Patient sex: M
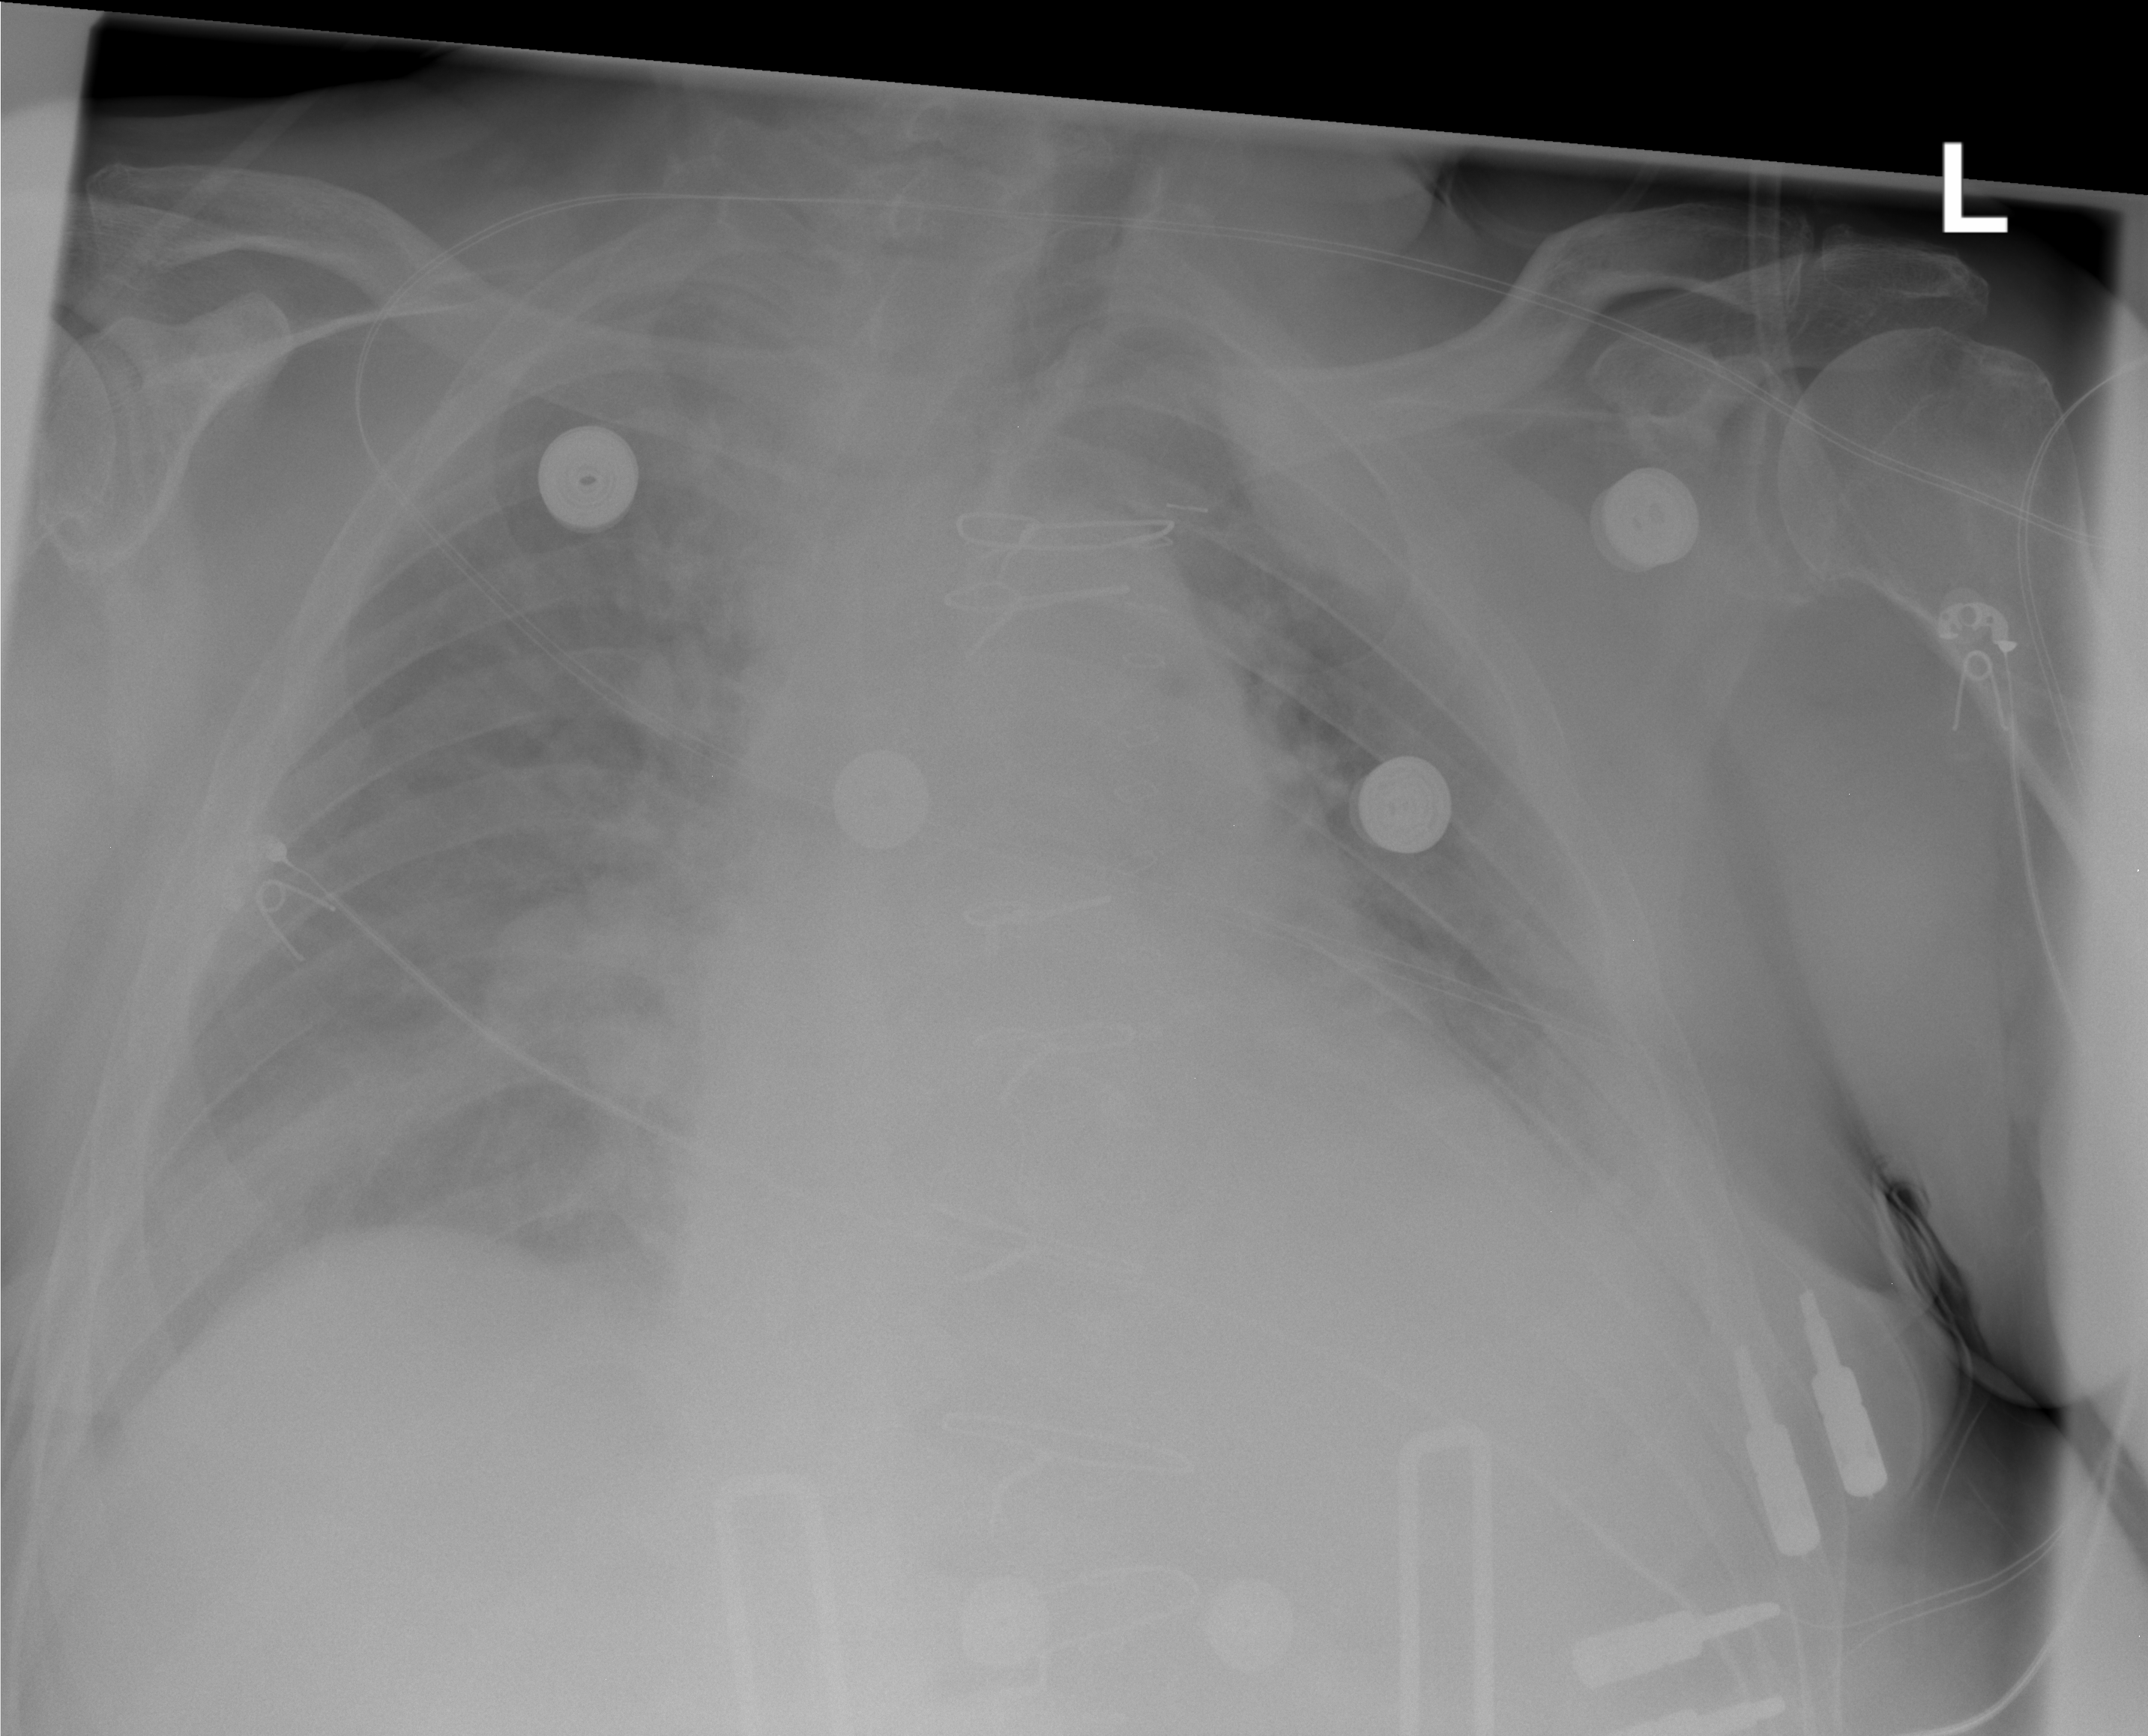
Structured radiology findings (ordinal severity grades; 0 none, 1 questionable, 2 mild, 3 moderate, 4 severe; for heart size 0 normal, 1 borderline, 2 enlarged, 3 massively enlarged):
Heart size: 2
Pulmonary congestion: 0
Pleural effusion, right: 0
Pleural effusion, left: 2
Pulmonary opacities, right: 0
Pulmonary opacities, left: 0
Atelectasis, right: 0
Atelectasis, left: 0